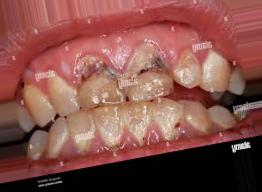
Condition: Caries